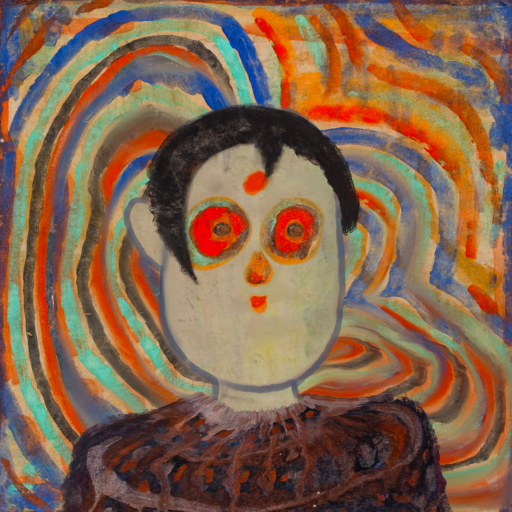
Background: Sisters, Head And Neck Front: Hill_Girl, Face Front: Sisters, Bust: Hypocrite, Hair Front: Roy_Bahadur, Head Accessory: Blank, Second Necklace: Blank, Necklace: Blank, Baby: Blank